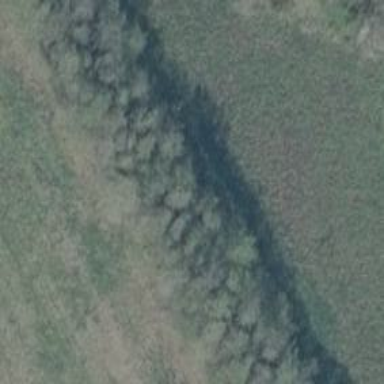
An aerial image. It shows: Row of trees in natural setting.